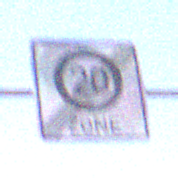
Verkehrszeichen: EndeZone20
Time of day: Midday
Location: Outdoor (Nature)
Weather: Clear
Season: NotSpecified
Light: Natural